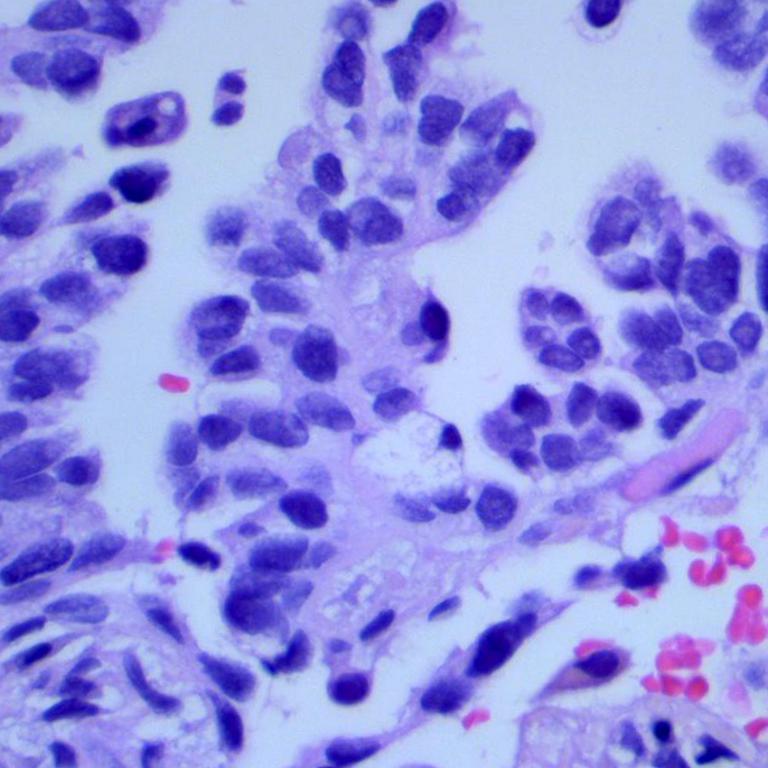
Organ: lung
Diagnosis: adenocarcinomas